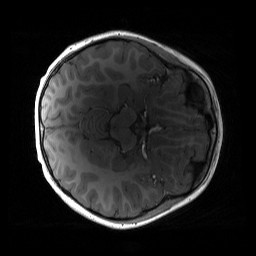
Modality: T1w
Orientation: axial
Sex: male
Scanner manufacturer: siemens
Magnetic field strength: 3 T
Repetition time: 1.9 s
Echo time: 0.00243 s